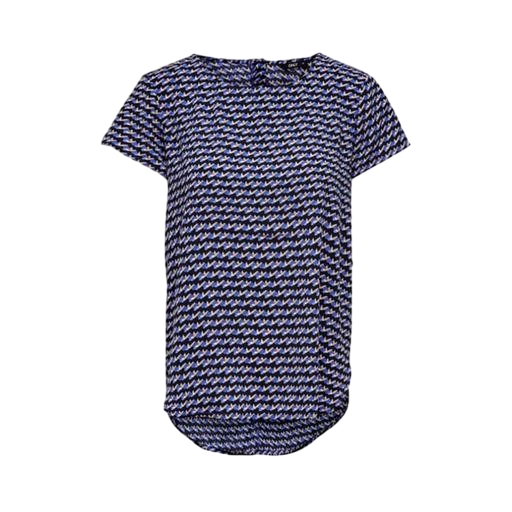
blue printed contrast t-shirt only macy, black geo-print t-shirt only macy, blue plus size printed t-shirt only macy, white background